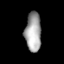
Tissue: lung
Cell type: Epithelial cells
Senescence score: 0.5501
Nuclear area (px): 615
Mean DAPI intensity: 163.32